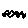
Label: zigzag